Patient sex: M
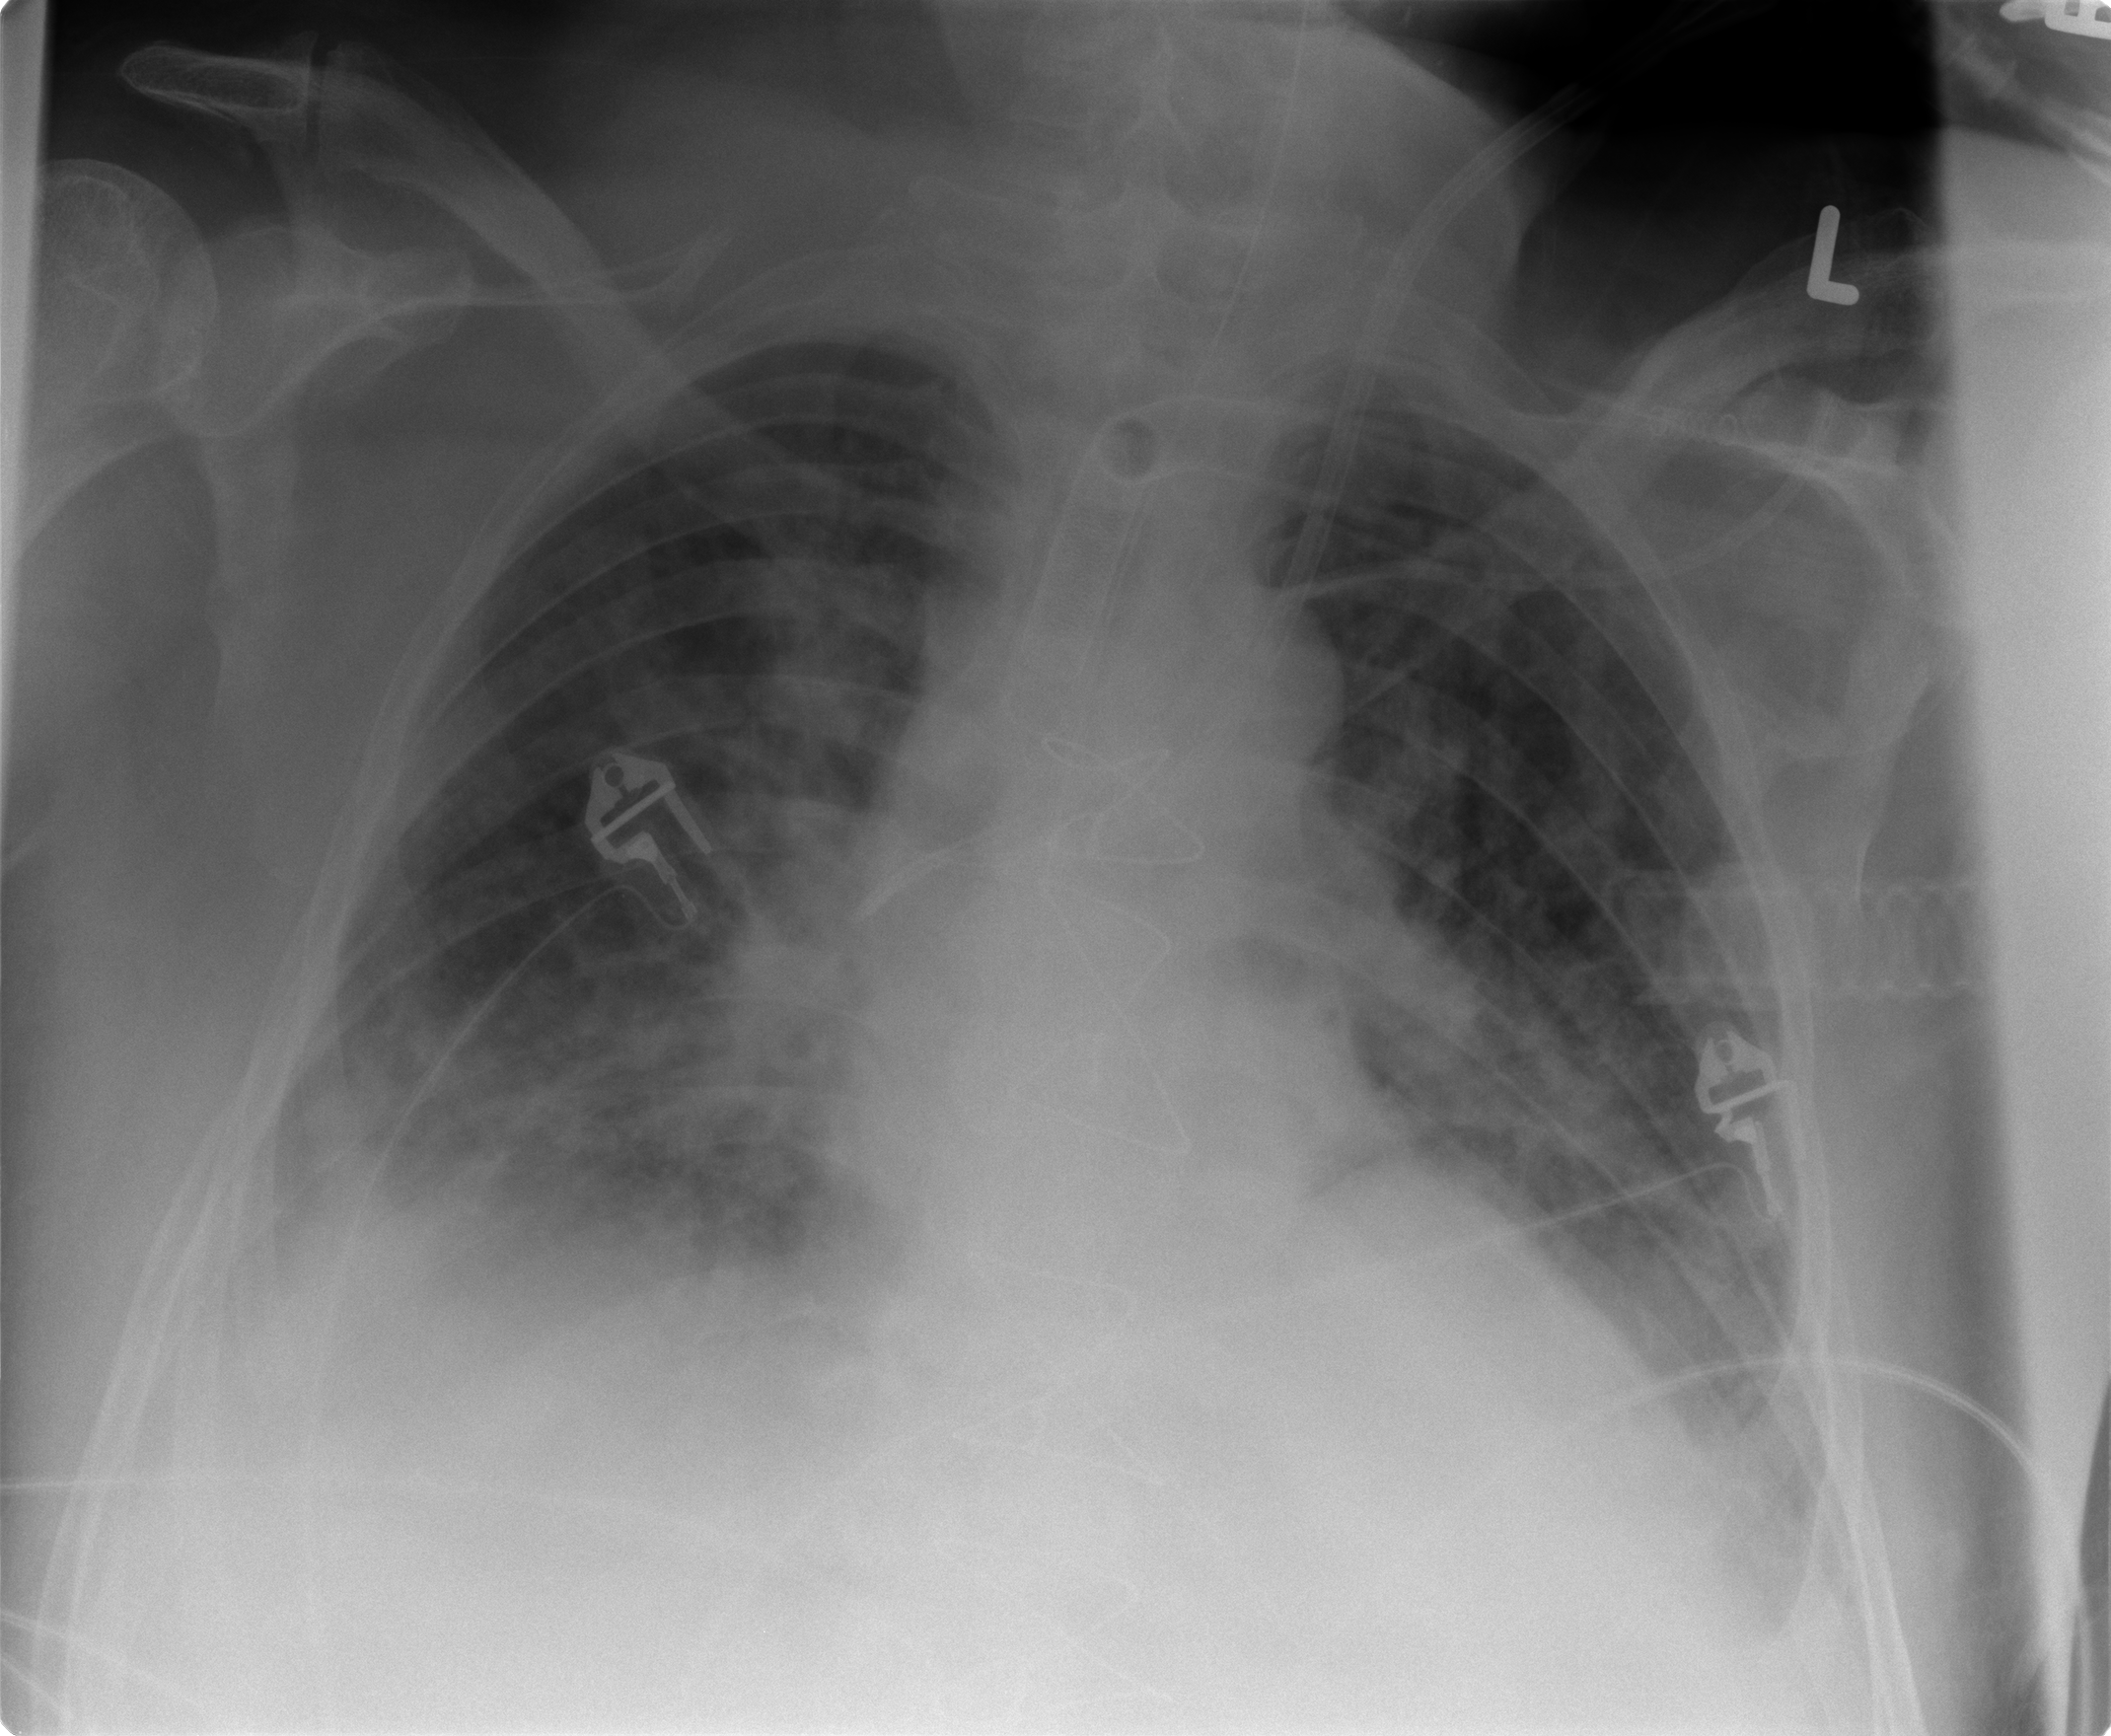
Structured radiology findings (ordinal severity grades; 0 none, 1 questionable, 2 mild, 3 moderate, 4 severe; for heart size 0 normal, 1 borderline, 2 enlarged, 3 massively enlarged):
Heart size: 1
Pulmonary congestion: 3
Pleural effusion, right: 2
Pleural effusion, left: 2
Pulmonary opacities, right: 3
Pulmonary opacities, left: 3
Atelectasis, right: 3
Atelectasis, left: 2